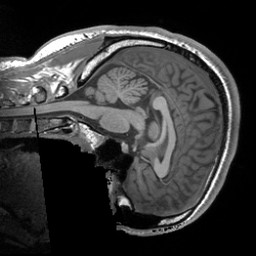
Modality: T1w
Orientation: sagittal
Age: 20
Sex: male
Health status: healthy
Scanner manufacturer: siemens
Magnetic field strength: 3 T
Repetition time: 1.9 s
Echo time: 0.00252 s